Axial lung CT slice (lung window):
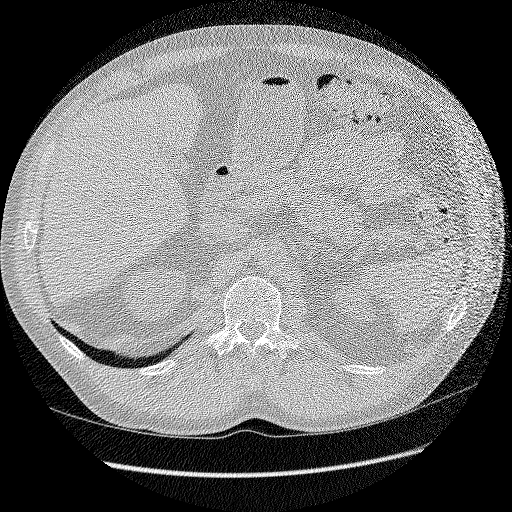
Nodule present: no